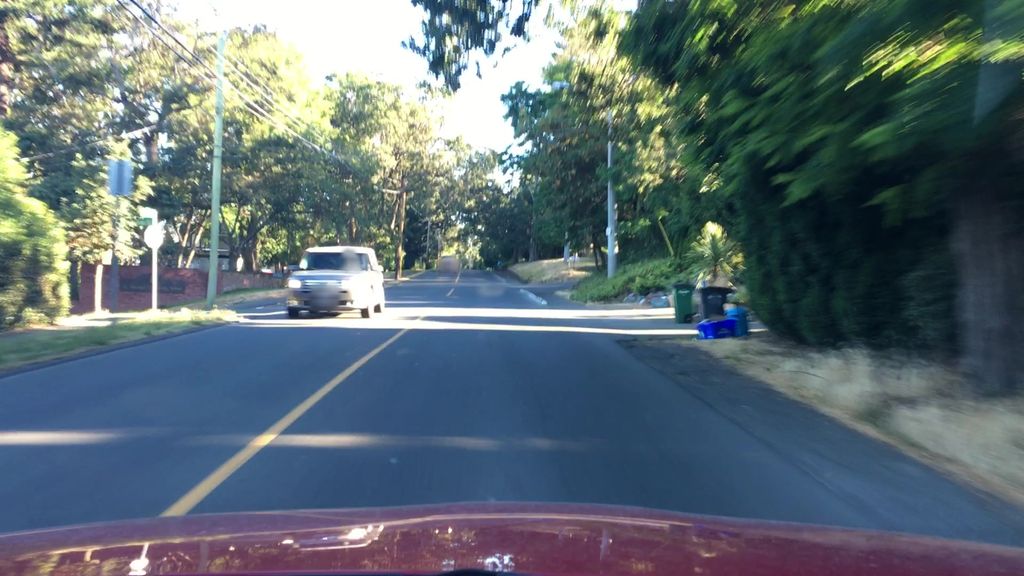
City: victoria